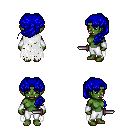
a pixel art fantasy rpg character, female body template, orc, green skin, white tattered cape, white pants, blue princess hairstyle, white cloth bracers, dagger, four views (front, back, left, right), 2x2 character sprite sheet, small pixel art, hard edges, no anti-aliasing